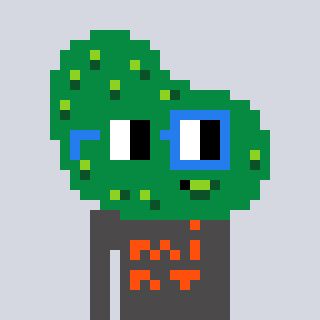
a pixel art character with square green and blue glasses, a pickle-shaped head and a grayscale-colored body on a cool background